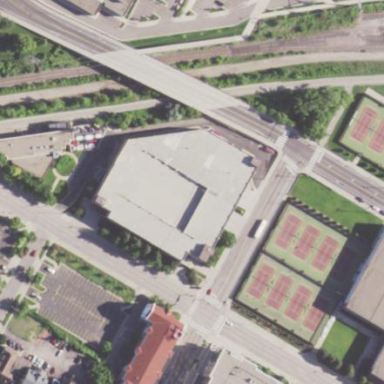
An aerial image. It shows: Multi-storey parking building.